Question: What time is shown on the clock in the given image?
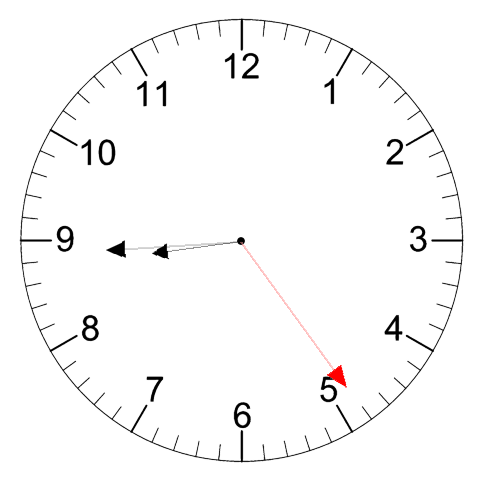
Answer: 08:44:24